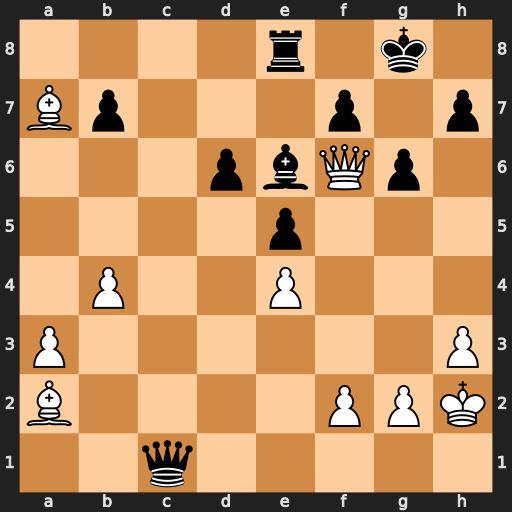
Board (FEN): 4r1k1/Bp3p1p/3pbQp1/4p3/1P2P3/P6P/B4PPK/2q5
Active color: w
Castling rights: -
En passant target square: -
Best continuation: Be3 Qxe3 fxe3